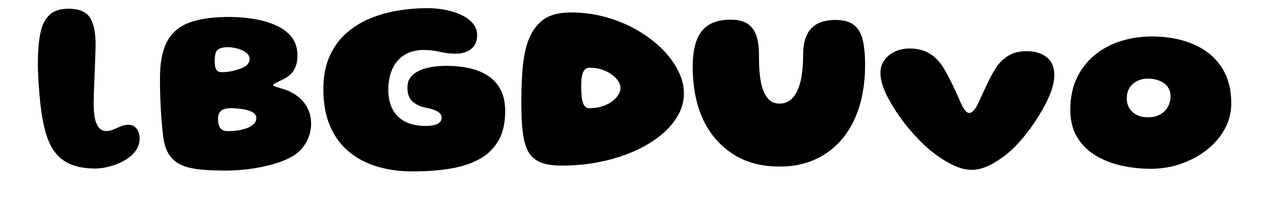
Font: Gluten_ExtraBold